Question: '''
self.resultList.forEach(function(item, index, enumerable){
console.log(self.resultList);
item.id=11;
item.get('id');
});
'''
the item like this:

if 'item.id = 11;'
the exception like this:
> Assertion failed: You must use Ember.set() to access this property (of
[object Object])
so item.get('id') or item.set('id',11)
the exception like this
> Uncaught TypeError: Object # has no method 'get'
is this item not the Ember's Object?so what the item is?
could someone tell me how to change the 'itme.id's value..
Thanks a million
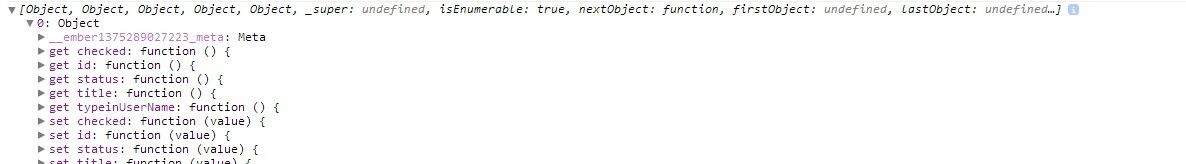
Answer: You can use the 'Ember.set(yourObject, propertyName, value);' and 'Ember.get(yourObject, propertyName);' to safely set and get properties.
In your case:
'''
self.resultList.forEach(function(item, index, enumerable) {
Ember.set(item, "id", 11);
Ember.get(item, "id");
});
'''